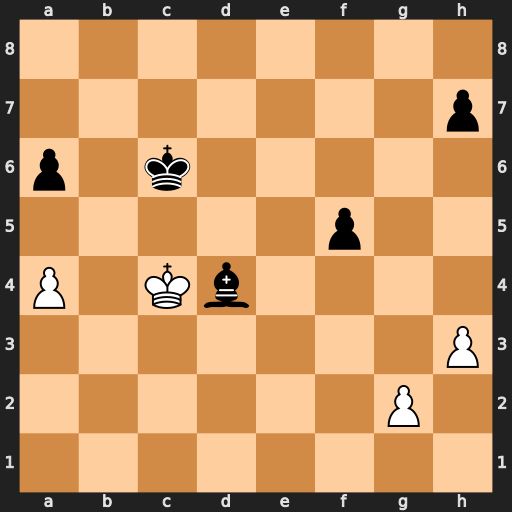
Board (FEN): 8/7p/p1k5/5p2/P1Kb4/7P/6P1/8
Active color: w
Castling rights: -
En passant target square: -
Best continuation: Kxd4 Kb6 Kc4 Ka5 Kb3